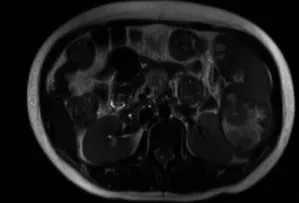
Contrast-enhanced MRI. (B): The largest abscesses.
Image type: radiology (mri)